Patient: sex M, age 52
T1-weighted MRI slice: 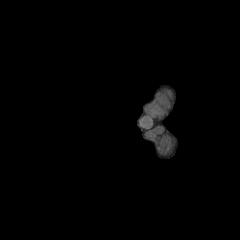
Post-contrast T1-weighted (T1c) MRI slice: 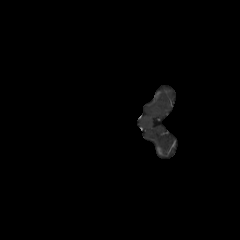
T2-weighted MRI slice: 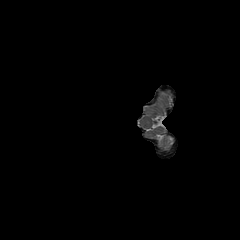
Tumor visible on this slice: no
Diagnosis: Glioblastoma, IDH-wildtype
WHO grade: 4